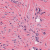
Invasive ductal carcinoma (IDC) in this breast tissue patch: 1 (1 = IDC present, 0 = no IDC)